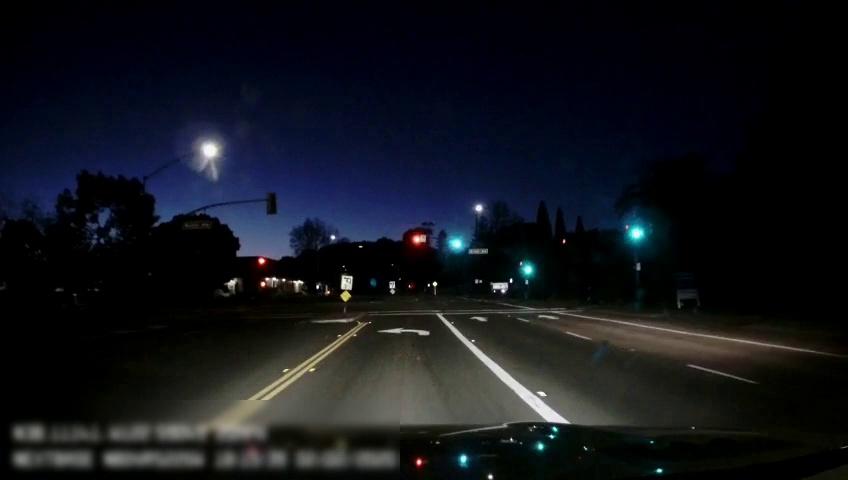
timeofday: Night
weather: Other
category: Drivable Space
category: Drivable Space
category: Lanes | Alternate Lane
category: Lanes | Current Lane
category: Lanes | Current Lane
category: Lanes | Opposite Lane
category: Lanes | Opposite Lane
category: Traffic | Lights
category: Traffic | Lights
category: Traffic | Signs
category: Traffic | Signs
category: Traffic | Lights
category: Traffic | Lights
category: Traffic | Lights
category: Traffic | Lights